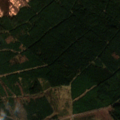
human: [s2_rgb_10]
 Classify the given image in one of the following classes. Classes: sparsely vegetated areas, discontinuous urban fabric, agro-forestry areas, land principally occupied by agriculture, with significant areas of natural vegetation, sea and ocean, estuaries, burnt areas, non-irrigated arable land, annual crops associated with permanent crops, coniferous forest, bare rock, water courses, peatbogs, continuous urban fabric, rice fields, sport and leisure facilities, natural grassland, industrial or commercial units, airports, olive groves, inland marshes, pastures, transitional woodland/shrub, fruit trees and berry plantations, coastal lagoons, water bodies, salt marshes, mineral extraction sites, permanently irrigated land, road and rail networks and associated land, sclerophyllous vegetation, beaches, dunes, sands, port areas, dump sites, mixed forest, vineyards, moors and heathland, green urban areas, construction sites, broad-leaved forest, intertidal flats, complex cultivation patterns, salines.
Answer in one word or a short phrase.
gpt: coniferous forest, mixed forest, peatbogs